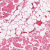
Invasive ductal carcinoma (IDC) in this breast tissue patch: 0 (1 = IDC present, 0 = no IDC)